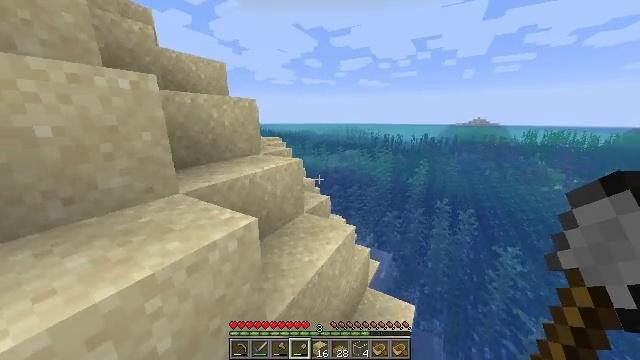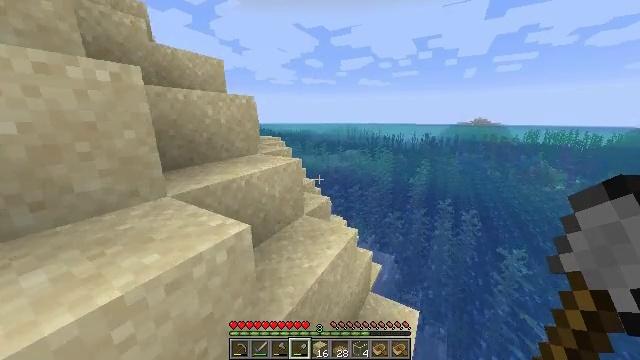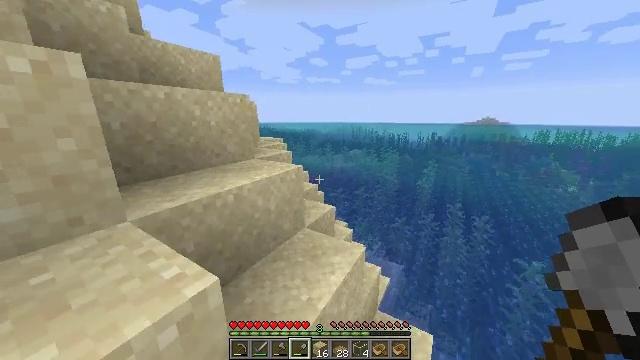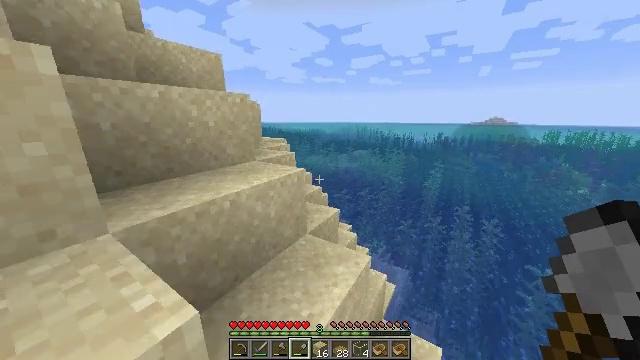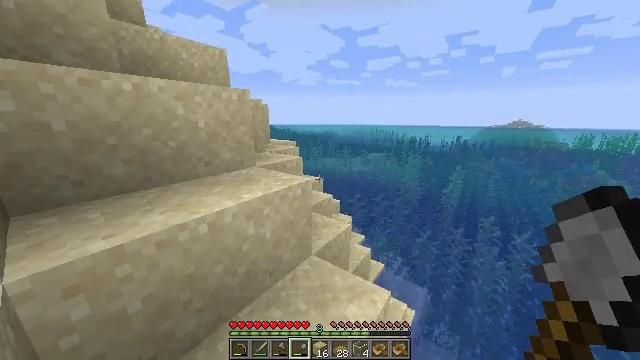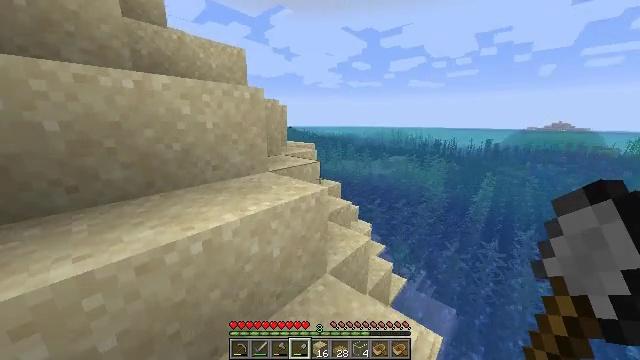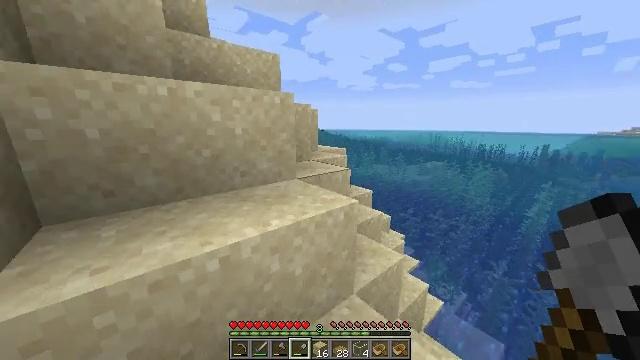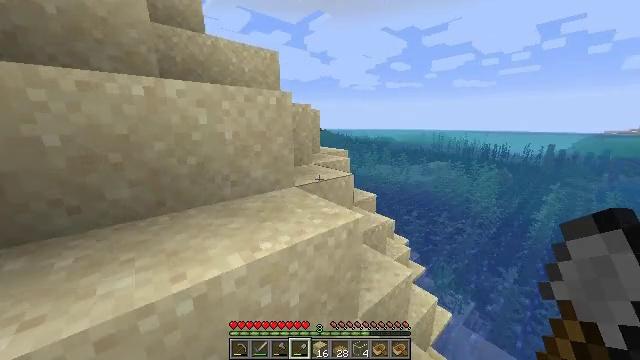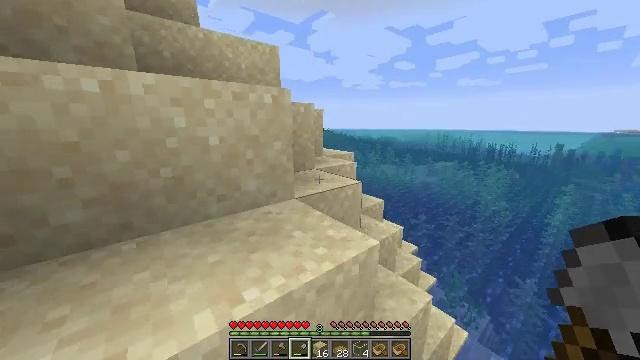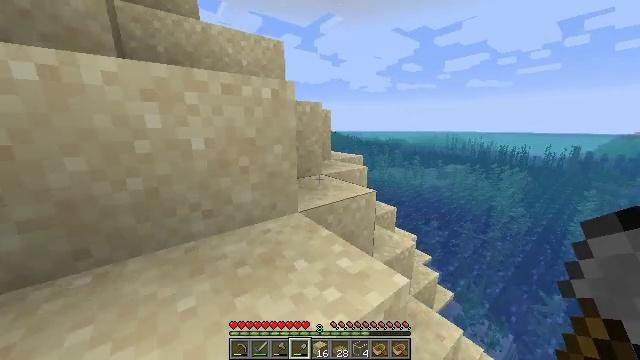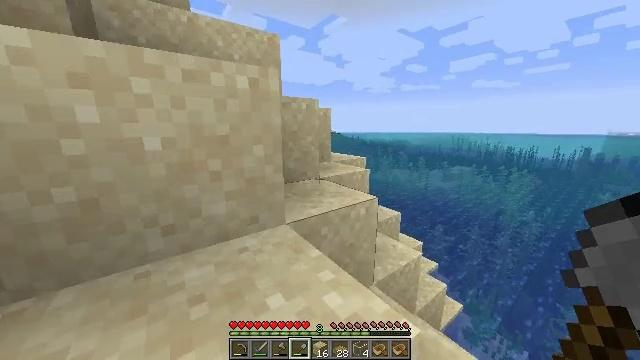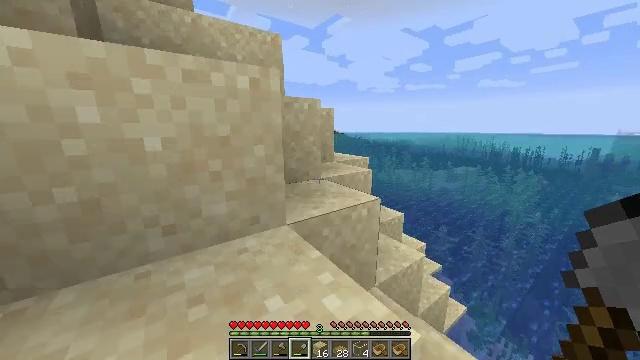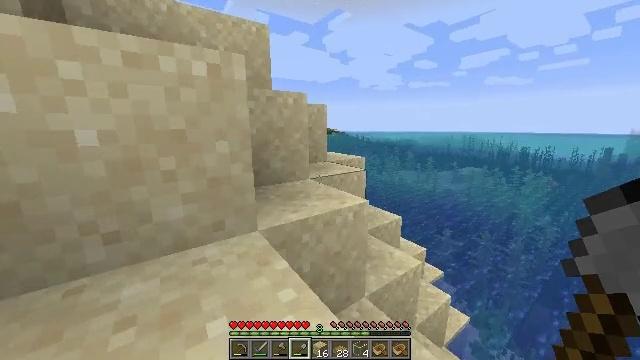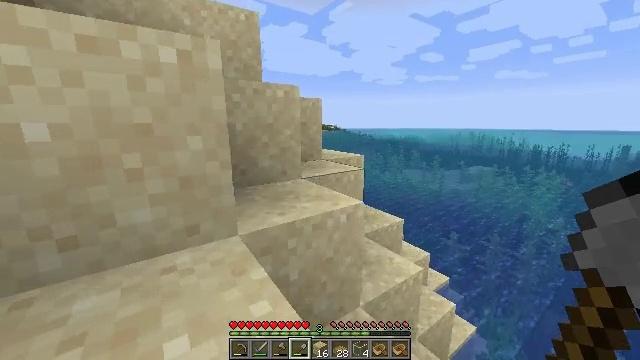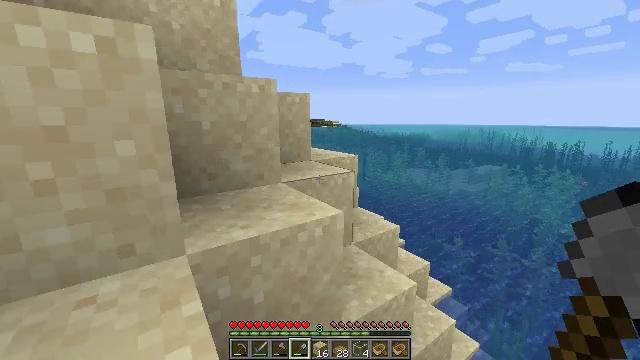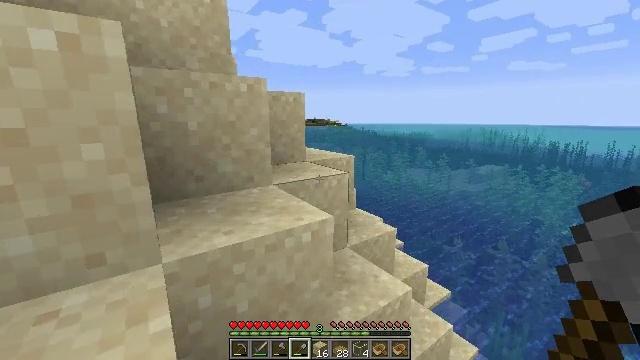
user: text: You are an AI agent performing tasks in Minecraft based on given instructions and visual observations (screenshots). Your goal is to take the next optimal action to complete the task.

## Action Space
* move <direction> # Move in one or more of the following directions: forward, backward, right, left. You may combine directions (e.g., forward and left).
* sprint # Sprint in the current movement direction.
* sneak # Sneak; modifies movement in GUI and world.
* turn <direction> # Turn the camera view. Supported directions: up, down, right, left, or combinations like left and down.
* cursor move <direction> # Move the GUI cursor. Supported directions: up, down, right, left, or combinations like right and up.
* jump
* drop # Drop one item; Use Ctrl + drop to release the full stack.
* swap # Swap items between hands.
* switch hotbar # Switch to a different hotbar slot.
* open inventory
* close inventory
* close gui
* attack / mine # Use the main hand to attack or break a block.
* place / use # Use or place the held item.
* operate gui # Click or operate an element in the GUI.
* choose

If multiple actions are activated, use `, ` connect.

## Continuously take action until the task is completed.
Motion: motion action
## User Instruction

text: Gather some oak planks.
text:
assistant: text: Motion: move forward, sprint
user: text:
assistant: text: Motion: move forward, sprint, turn left
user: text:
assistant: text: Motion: move forward, sprint, turn left
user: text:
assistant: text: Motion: move forward, sprint, turn left
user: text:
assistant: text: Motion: move forward, sprint, turn left
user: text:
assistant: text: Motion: move forward, sprint, turn left
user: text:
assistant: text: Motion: move forward, sprint
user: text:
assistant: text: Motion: move forward, sprint
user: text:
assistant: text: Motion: move forward, sprint, turn left
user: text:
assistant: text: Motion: move forward, sprint, turn left
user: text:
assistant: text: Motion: move forward, sprint
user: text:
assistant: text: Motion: move forward, sprint
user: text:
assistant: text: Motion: move forward, sprint
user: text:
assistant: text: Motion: move forward, sprint
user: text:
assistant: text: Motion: move forward, sprint
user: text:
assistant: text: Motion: move forward, sprint
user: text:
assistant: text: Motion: move forward, sprint
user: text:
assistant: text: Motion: move forward, sprint
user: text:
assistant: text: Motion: move forward, sprint
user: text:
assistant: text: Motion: move forward, sprint
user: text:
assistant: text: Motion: move forward, sprint, turn left
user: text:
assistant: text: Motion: move forward, sprint, turn left
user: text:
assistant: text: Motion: move forward, sprint, turn left
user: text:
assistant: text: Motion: move forward, sprint
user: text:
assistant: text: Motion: move forward, sprint
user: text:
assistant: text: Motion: move forward, sprint
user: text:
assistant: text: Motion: move forward, sprint
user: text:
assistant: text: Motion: move forward, sprint
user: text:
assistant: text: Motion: move forward, sprint
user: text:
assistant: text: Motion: move forward, sprint